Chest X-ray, PA view. Patient: 28 years old, sex M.
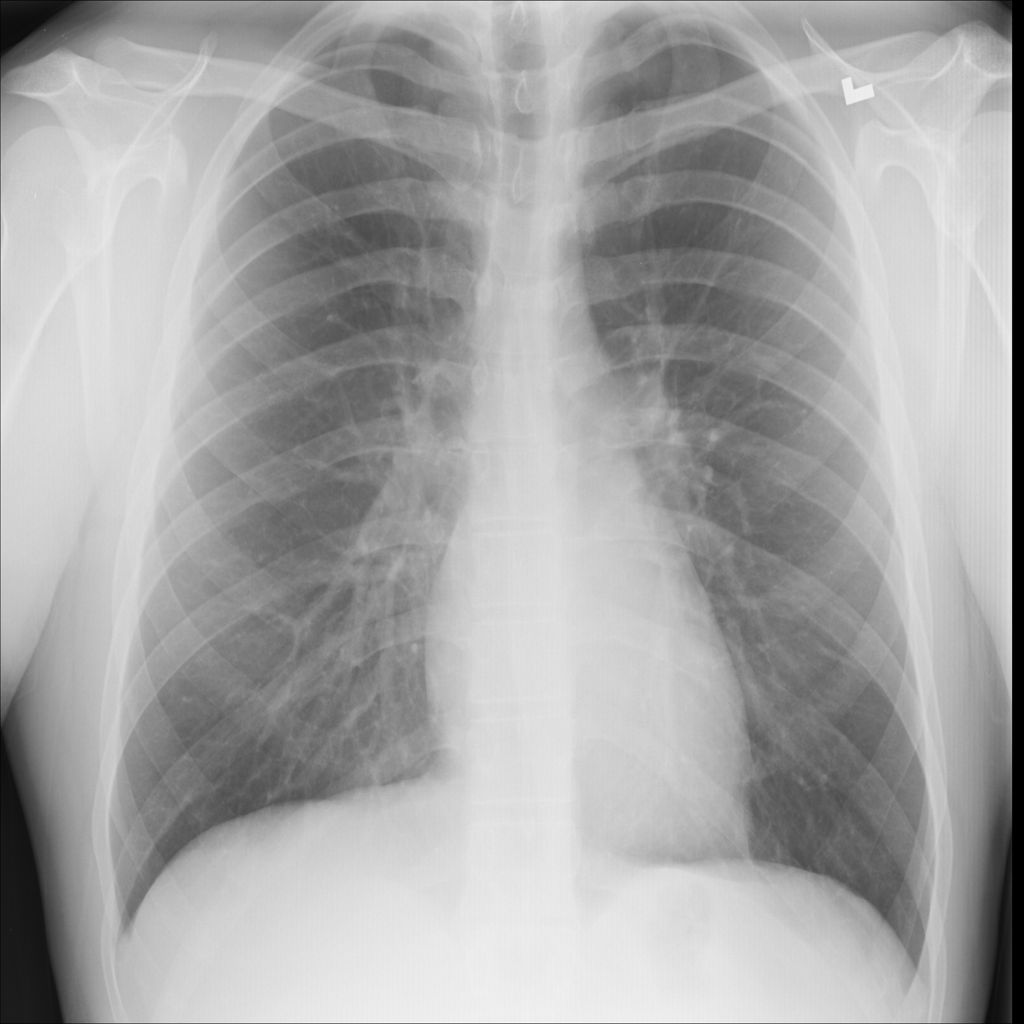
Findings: No Finding